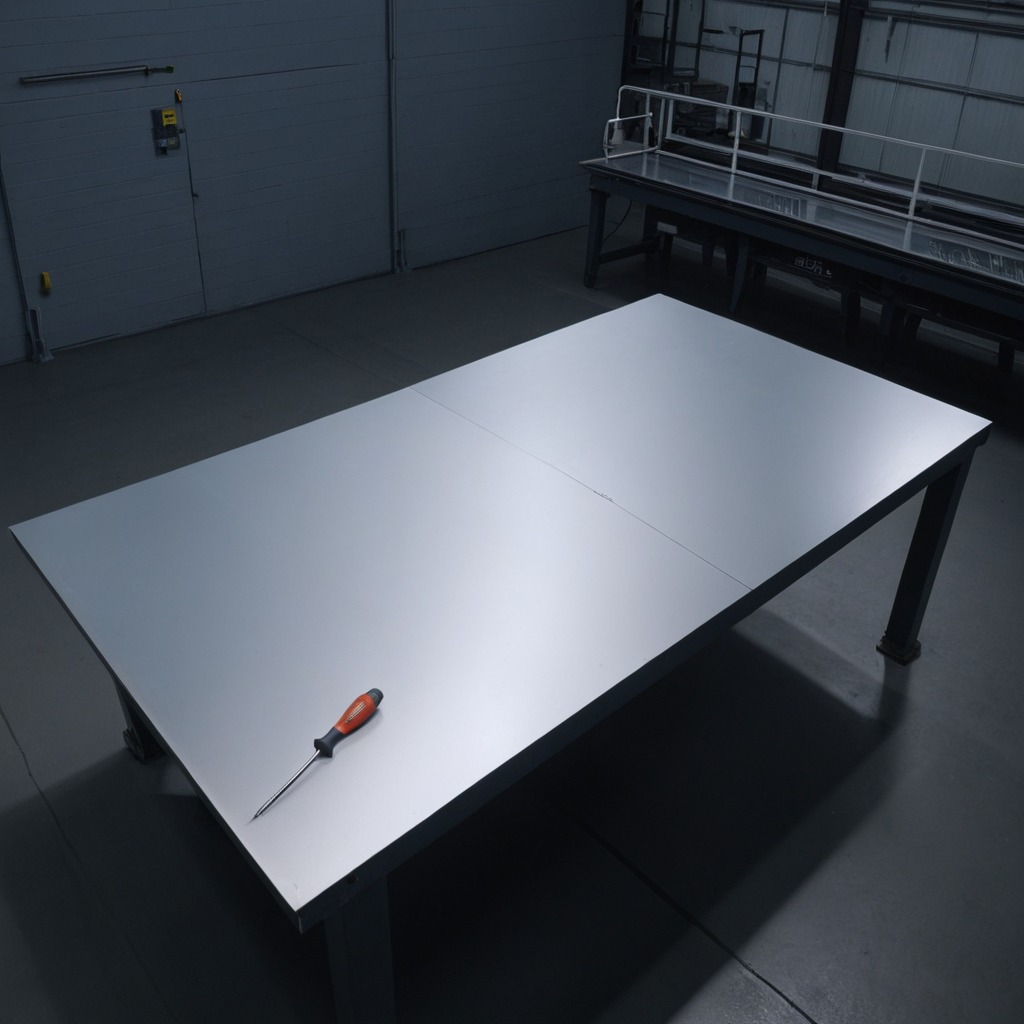
A screwdriver is lying on a clean empty table in a basement in the evening soft directional lighting on the tabletop realistic grain studio-quality clarity centered framing